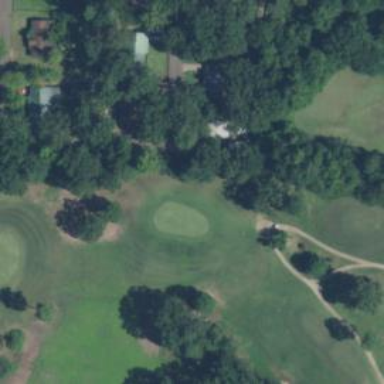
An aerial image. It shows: View of golf hole.